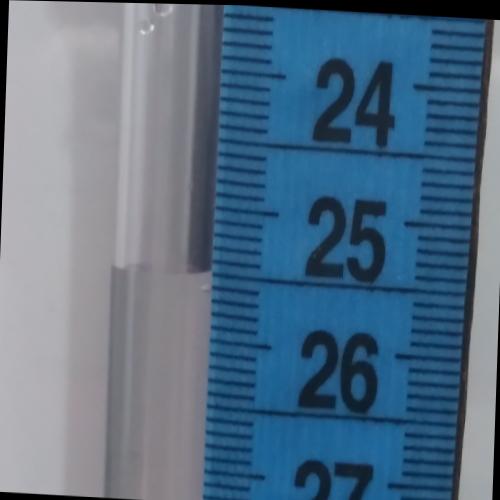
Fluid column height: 25.5 cm